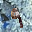
Label: 9